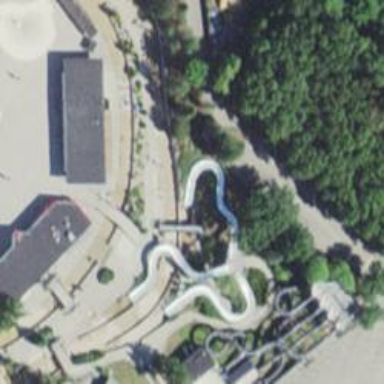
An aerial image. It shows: Bridge leading to water slide attraction.